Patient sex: F
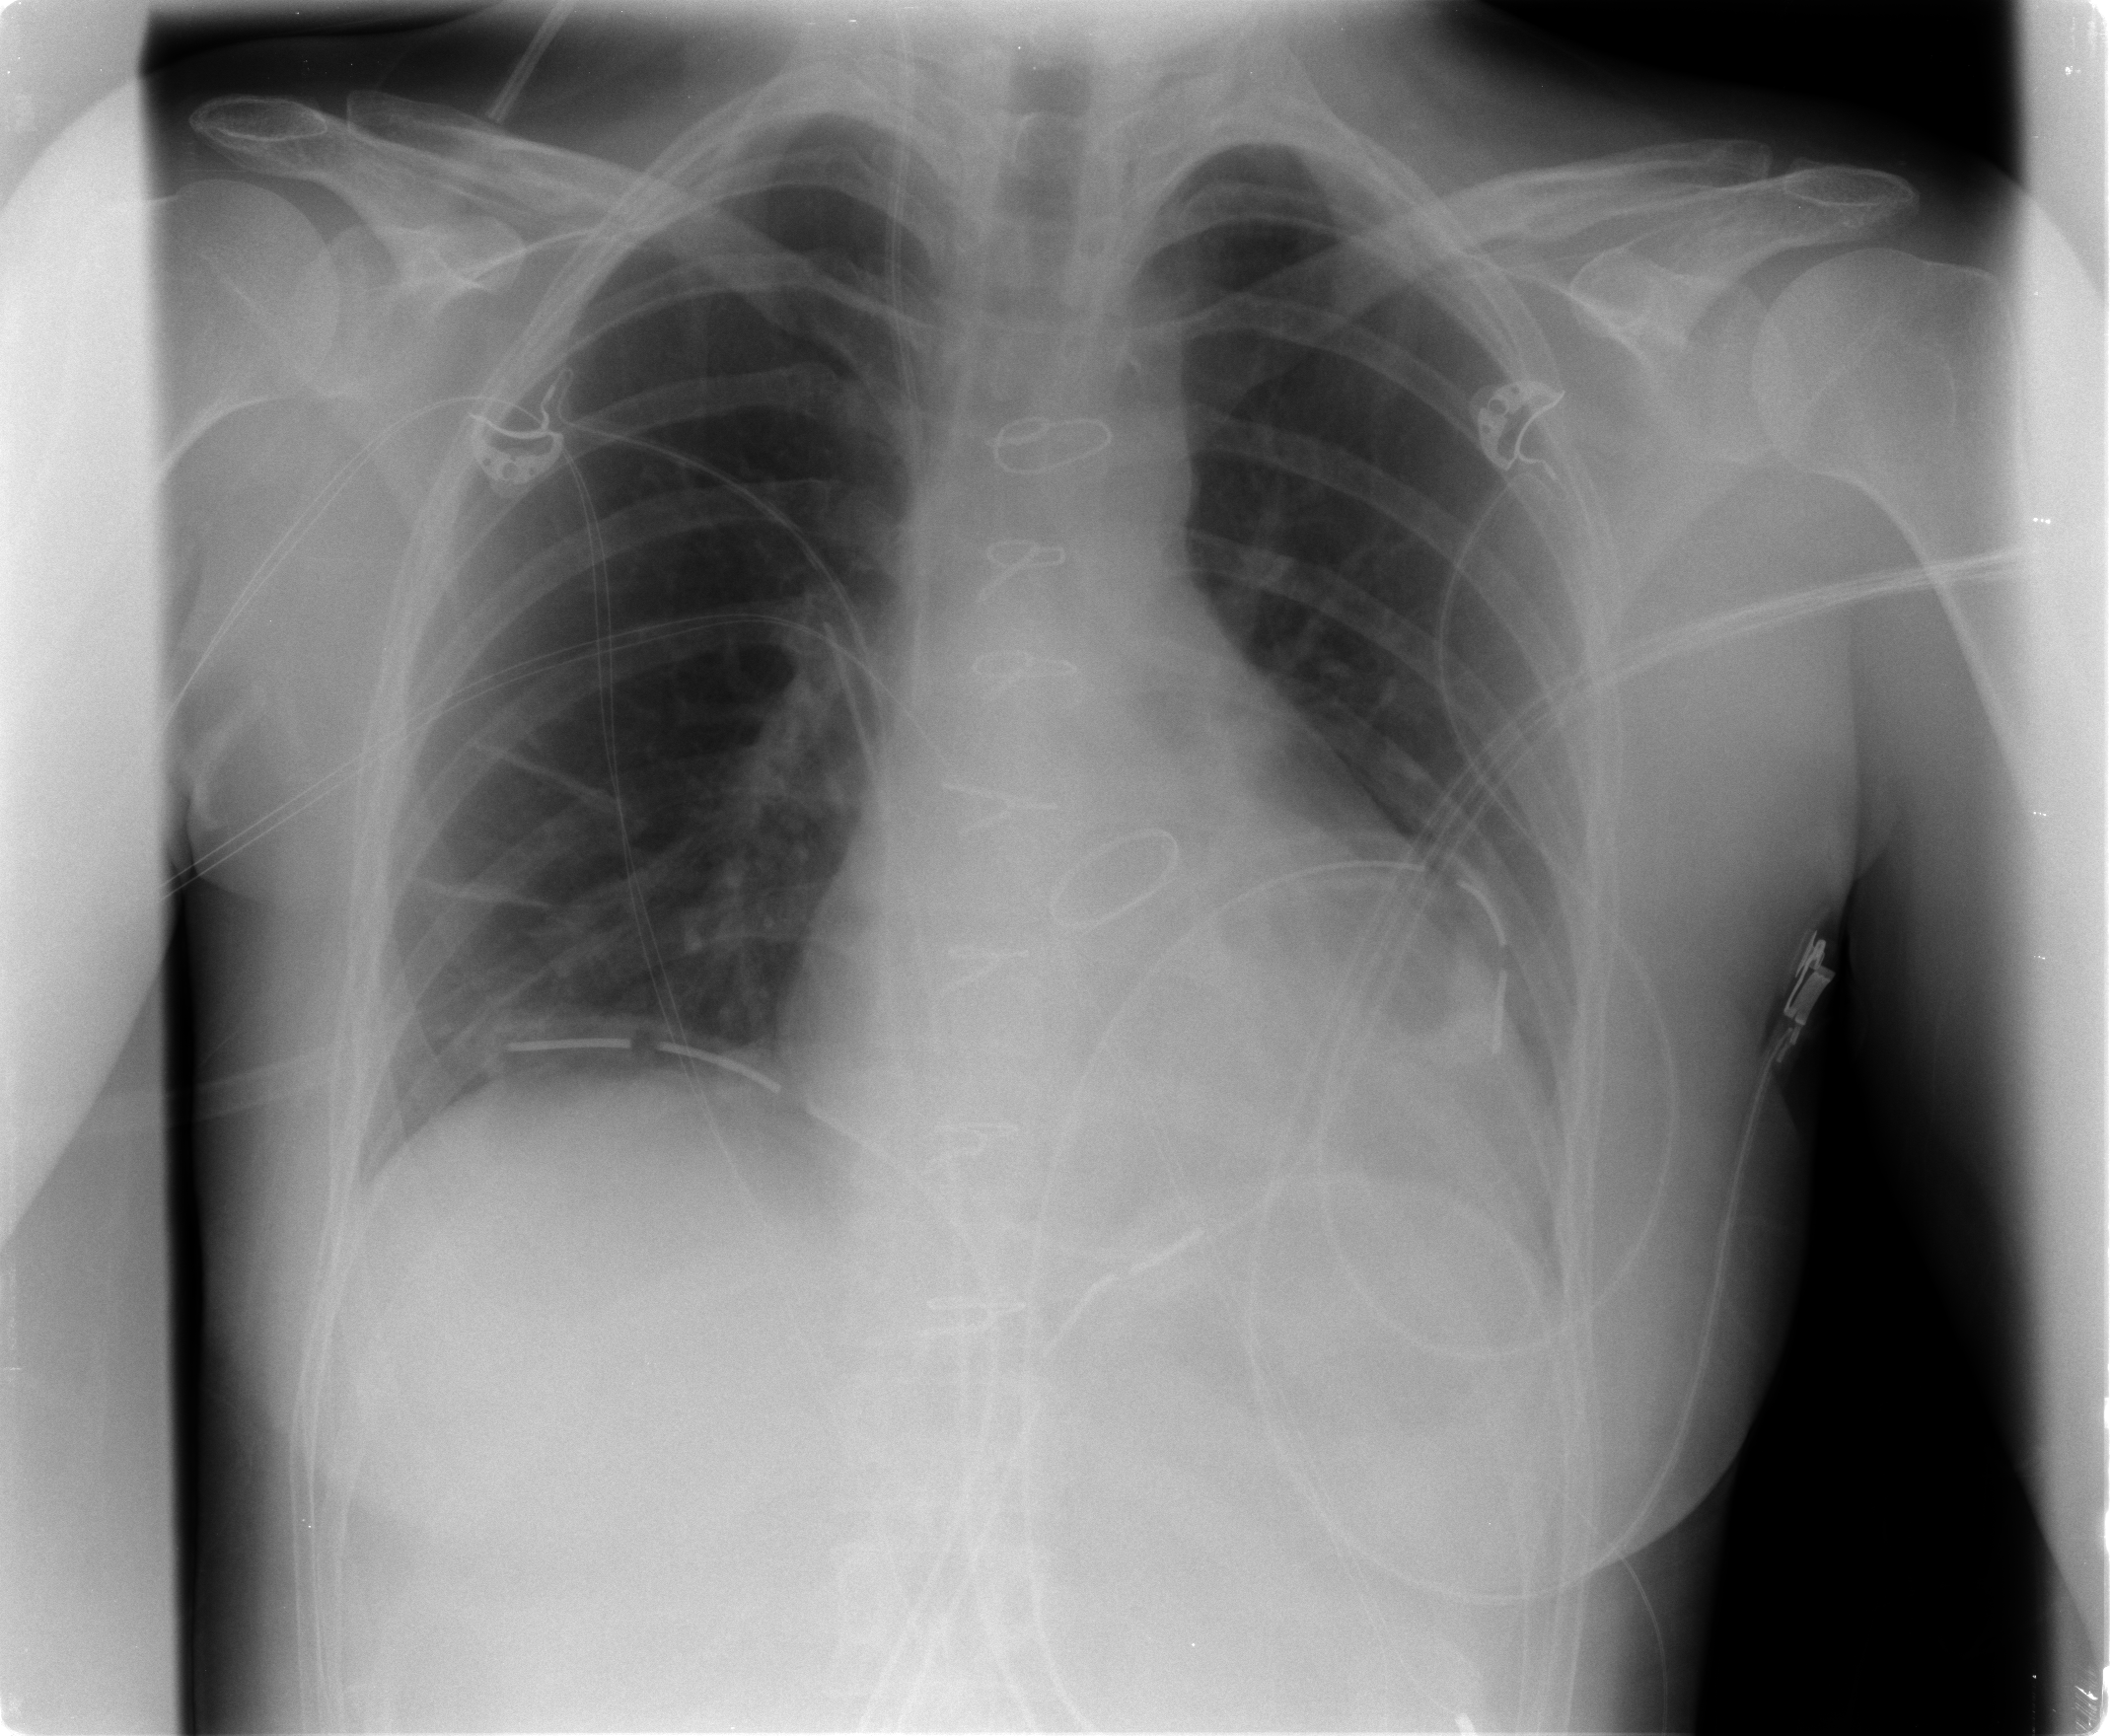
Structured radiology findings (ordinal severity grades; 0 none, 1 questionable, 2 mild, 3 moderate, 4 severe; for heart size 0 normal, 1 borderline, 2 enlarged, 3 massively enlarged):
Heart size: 1
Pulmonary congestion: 0
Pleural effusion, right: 0
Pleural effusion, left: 1
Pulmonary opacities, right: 0
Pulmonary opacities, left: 0
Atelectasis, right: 1
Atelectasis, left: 2